Question: I am analyzing performance of existing UI application using Chrome developer tool and have noticed a really strange behavior - from time to time (about 5-10%) browser just idles before executing the script from setTimeout().
I've googled a lot, and I've found a lot of answers that browser puts the script into the end of queue, so it waits until all other tasks are finished.
Chrome performance tool

The code which sets this timeout looks pretty much like: 'y.setTimeout(a, 0)'
- Is it a Chrome 65 issue?- Is it real or can be seen only in developer tool?- Is there a way to eliminate this and force script to execute ASAP after the time has come (in this case - immediately after other tasks have been finished)?
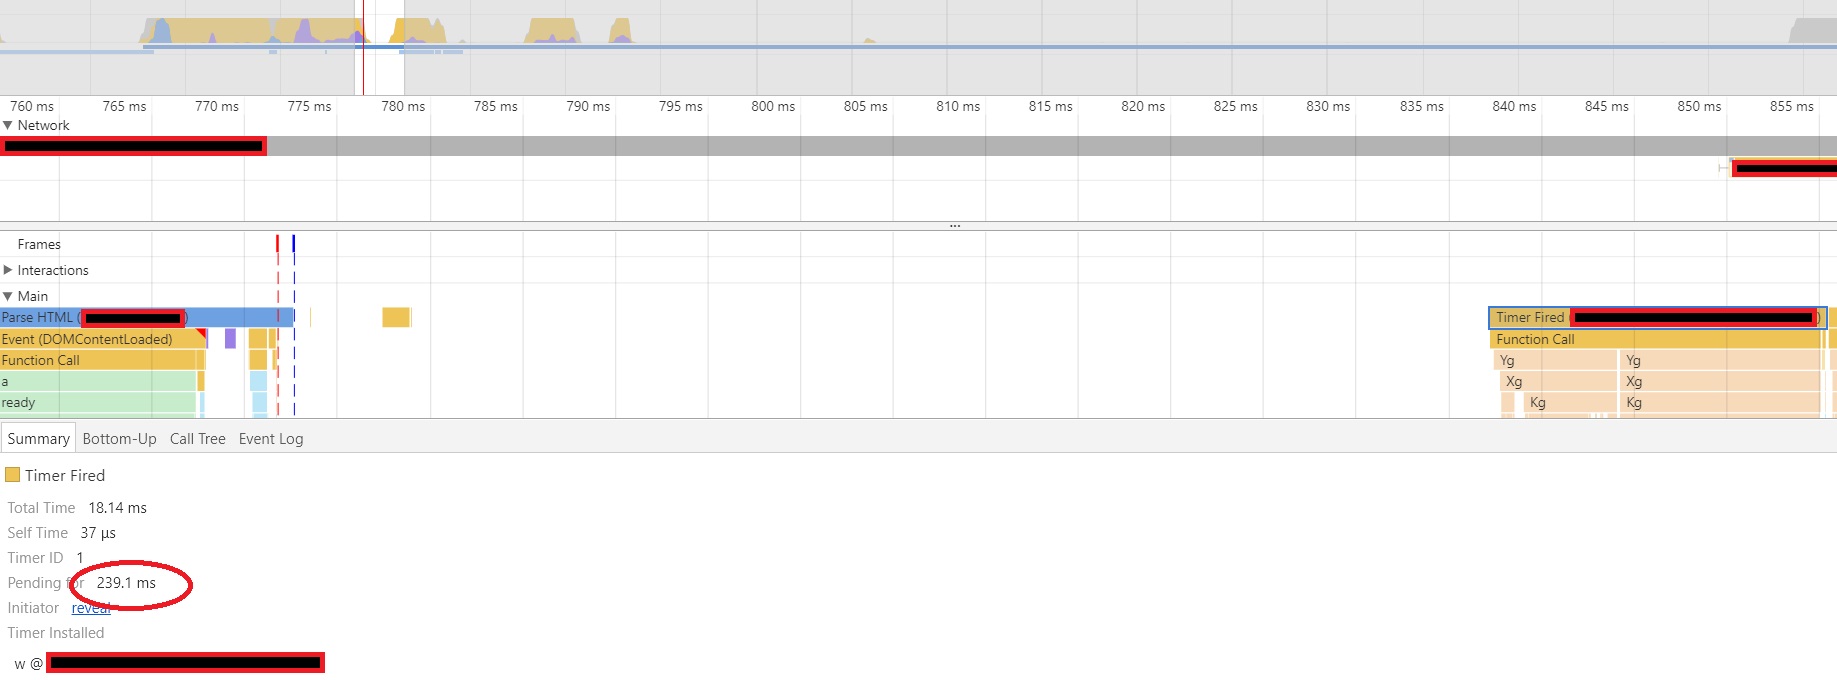
Answer: Found an answer in <URL>: this happens when tab is inactive, because timers in inactive tabs fire once a second, so waiting "overhead" is floating from 0 to 1 second.
Feels like not a real performance problem for users, but a real problem for our performance measurements...